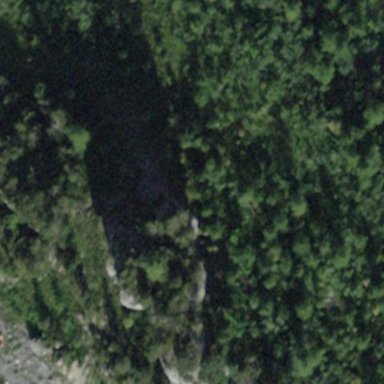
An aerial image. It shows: Landscape dominated by bare rock.